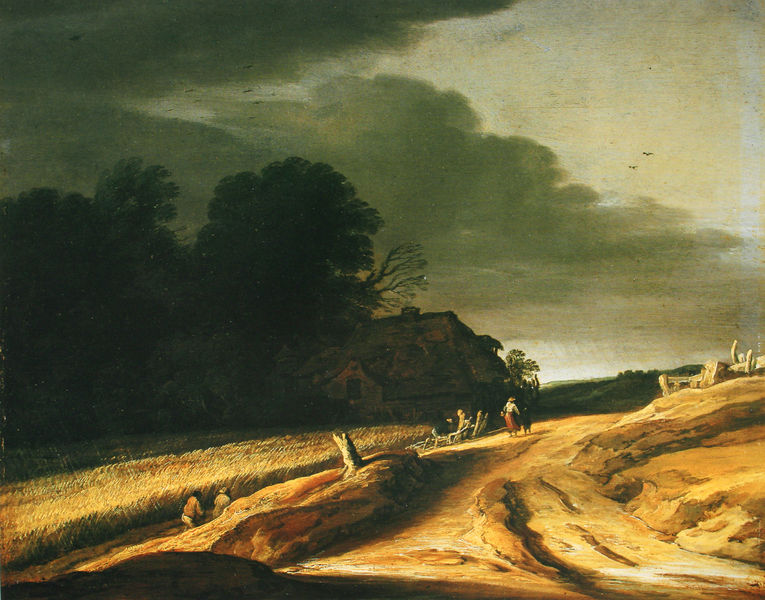
Titel: Landschaft mit Weg und Bauernhaus
Künstler: Pieter van Santvoort
Standort: Berlin
Institution: Staatliche Museen Preußischer Kulturbesitz, Gemäldegalerie
Schlagwörter: baum, dunkel, gemälde, gewitter, himmel, schatten, wolken, bäume, gelb, sand, haus, weg, zaun, feld, vögel, wind, gatter, sonne, kind, mutter, wald, bauern, acker, getreide, bauernhof, sturm, unwetter, wetter, regen, bedrohlich, bedrohung, kate, stumpf, starße